Question: I am using Eigen library in C++. According to <URL>:
> In order to use Eigen, you just need to download and extract Eigen's
source code (see the wiki for download instructions). In fact, the
header files in the Eigen subdirectory are the only files required to
compile programs using Eigen. The header files are the same for all
platforms. It is not necessary to use CMake or install anything.
So in Netbeans I added the directory of Eigen into the "include directories". Then I used a simple program as below (which is provided in Eigen documentation):
'''
#include <iostream>
#include <Eigen/Dense>
using namespace std;
using namespace Eigen;
int main()
{
Matrix3f A;
Vector3f b;
A << 1,2,3, 4,5,6, 7,8,10;
b << 3, 3, 4;
cout << "Here is the matrix A:
" << A << endl;
cout << "Here is the vector b:
" << b << endl;
Vector3f x = A.colPivHouseholderQr().solve(b);
cout << "The solution is:
" << x << endl;
}
'''
Netbeans draws a red underline for colPivHouseholderQr() method!! In addition I can not see the colPivHouseholderQr() method under methods that can be called on object A.
Surprisingly, everything works fine and the program compiles and runs correctly although I have red underline for colPivHouseholderQr() !!
What can be wrong with my configurations ??

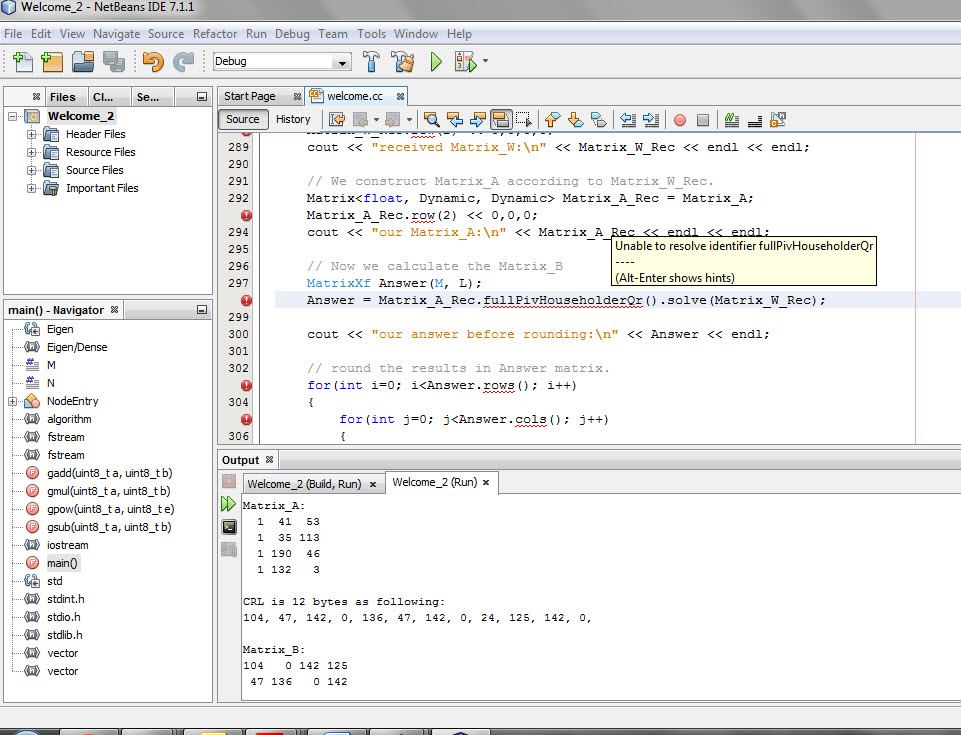
Answer: This is a <URL>.
It fails to resolve many object identifiers, including member functions of templated objects such as your 'colPivHouseholderQr()' function.
The best solution I arrived at was to use <URL> instead.